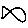
Label: fish